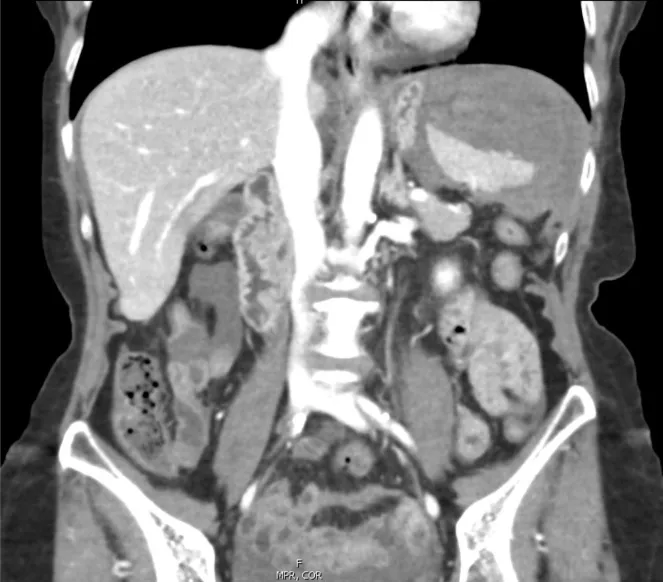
Large perisplenic hematoma with dense hemorrhagic ascites in the pelvis.
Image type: radiology (ct)